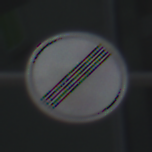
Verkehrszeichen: EndeSaemtlicherBegrenzungen
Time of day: MorningAfternoon
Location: Outdoor (Urban)
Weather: PartlyCloudy
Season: NotSpecified
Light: Natural